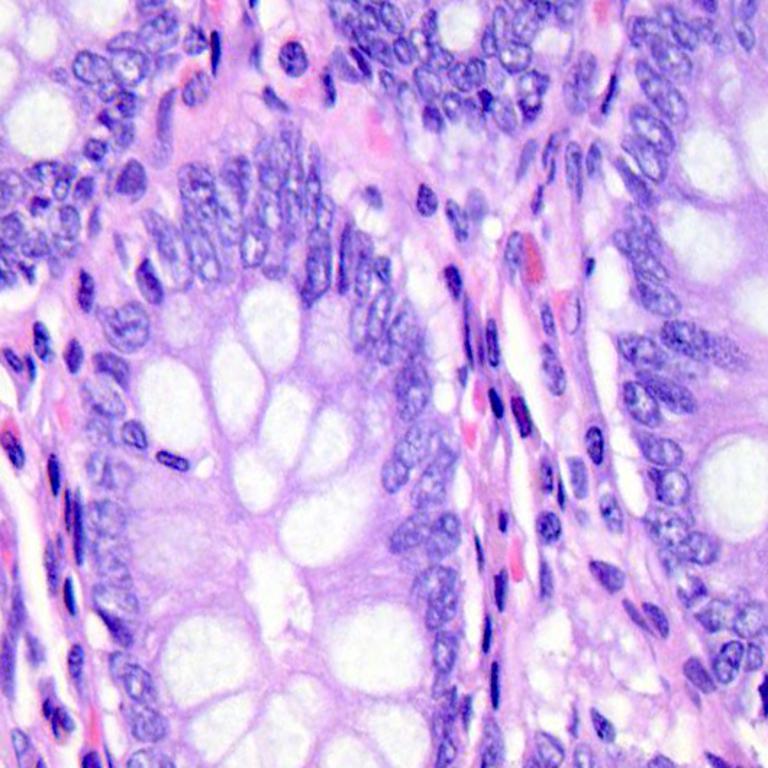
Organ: colon
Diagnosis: benign